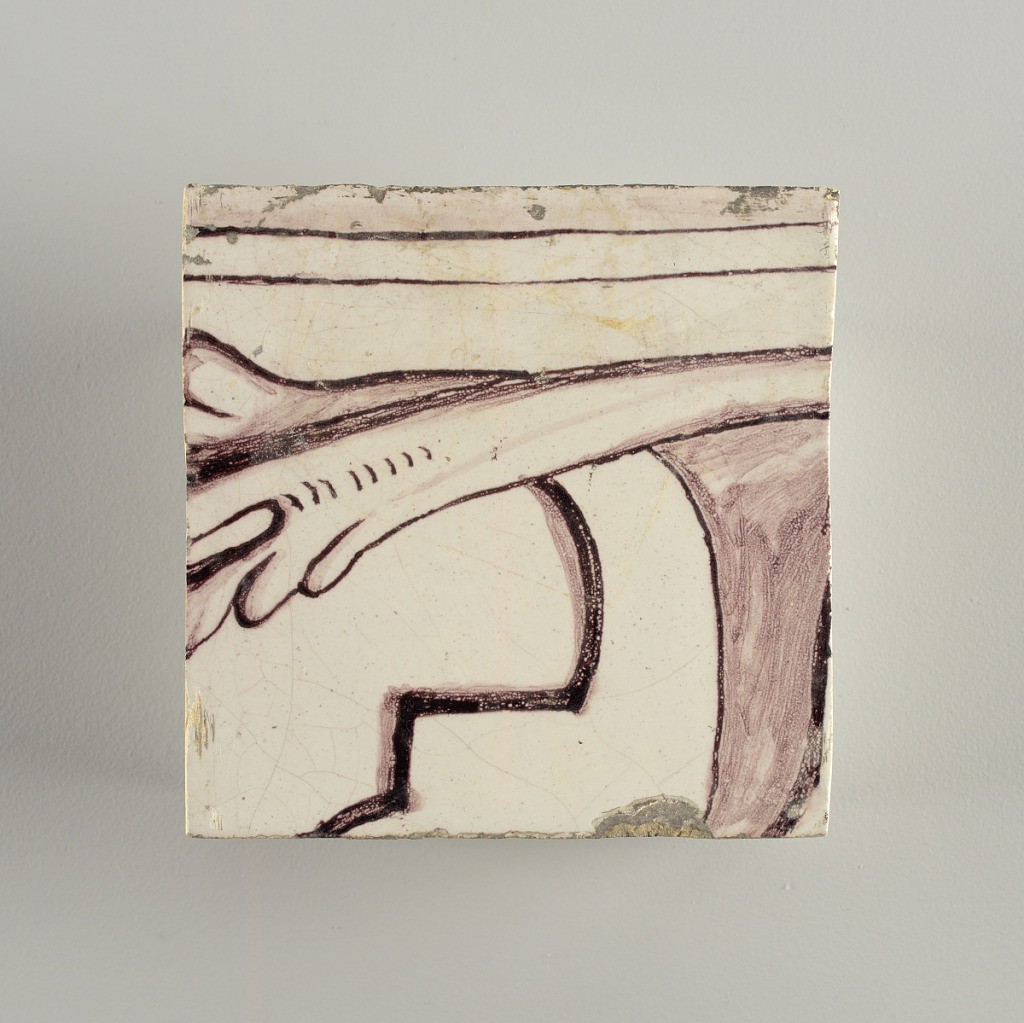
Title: Wall facing
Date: ca. 1725
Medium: tin-glazed earthenware, underglaze
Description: Running design for a frieze or a dado, composed of scrolls of foliage and strapwork, and four repeating motifs--a seated woman in a small upright oval medallion, a putto seated on a rocailled base, and strapwork in axial pattern.  The various panels, A to F, show various repeats of the same design, all being five tiles high and a varying number of tiles wide.